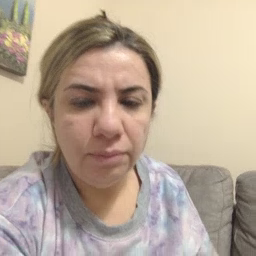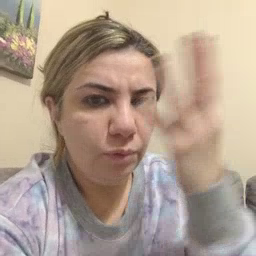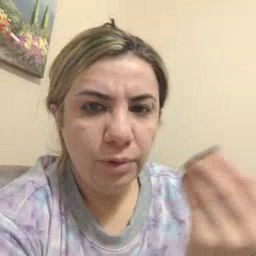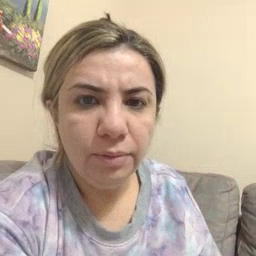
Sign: pretty